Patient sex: F
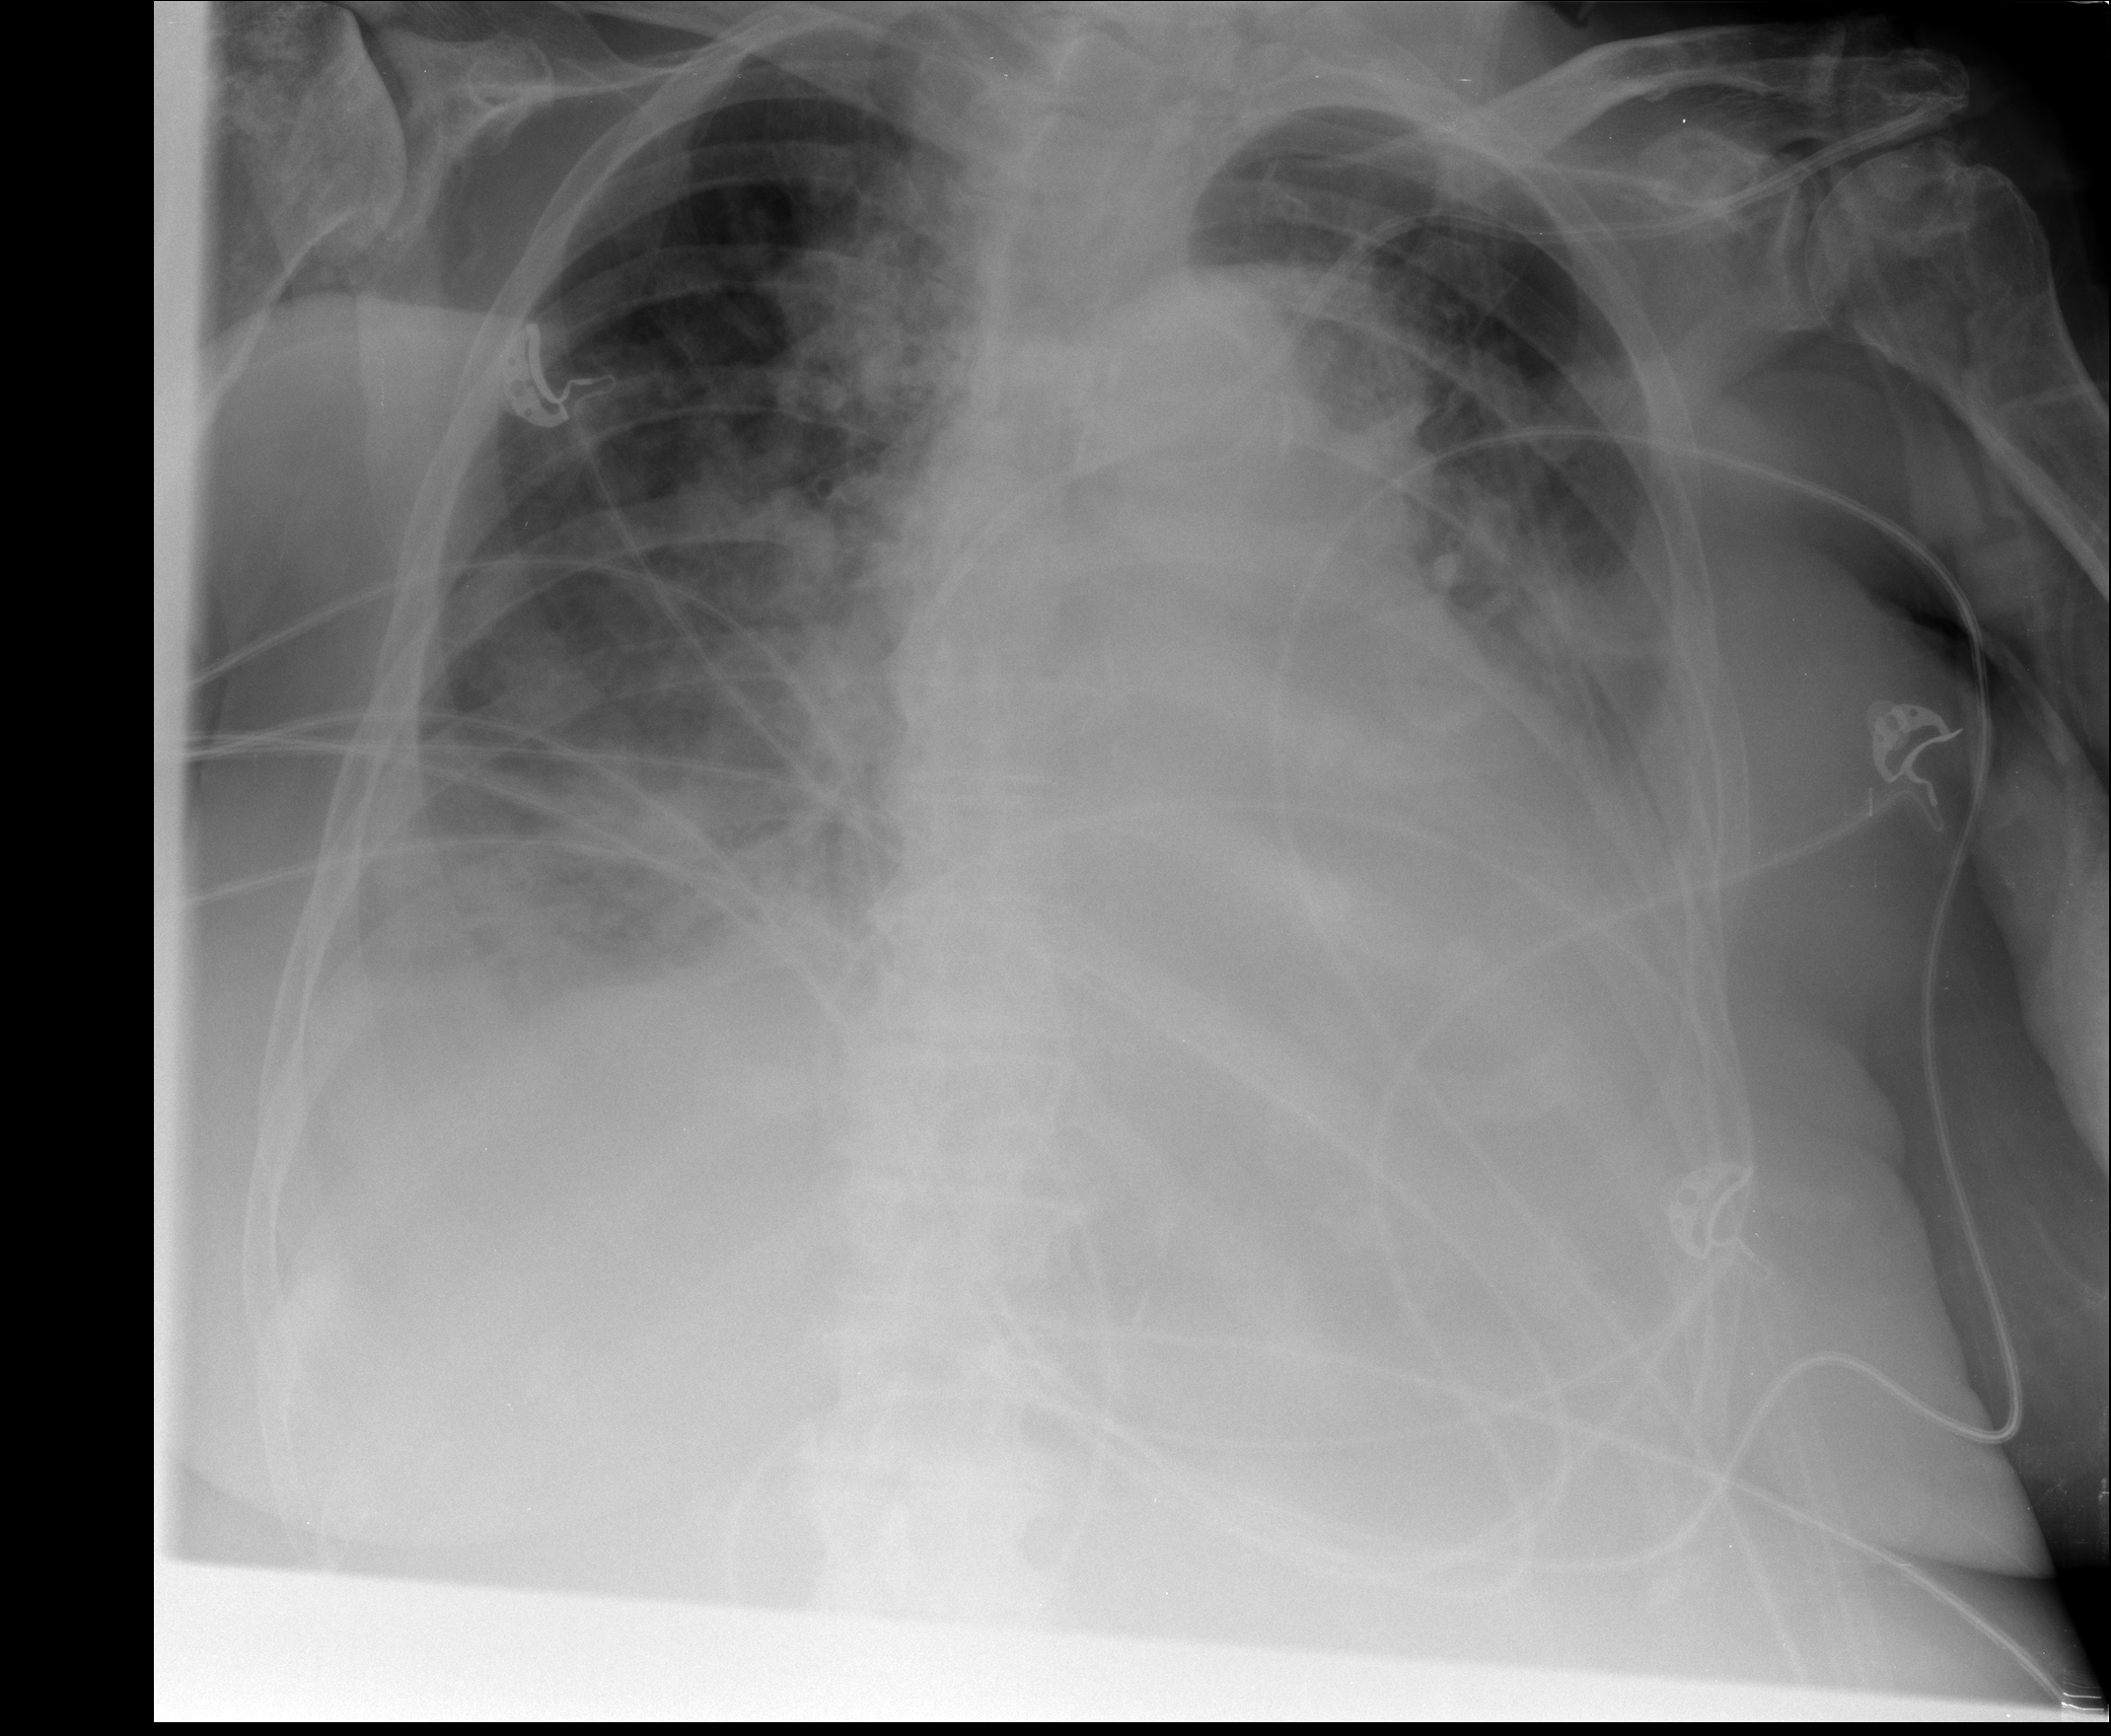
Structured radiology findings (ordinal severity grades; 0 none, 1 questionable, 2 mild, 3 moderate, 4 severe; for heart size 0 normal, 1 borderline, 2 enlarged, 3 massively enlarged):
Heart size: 2
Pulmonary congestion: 2
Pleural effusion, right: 3
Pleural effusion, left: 2
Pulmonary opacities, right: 2
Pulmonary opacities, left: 1
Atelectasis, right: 3
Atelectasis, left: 2